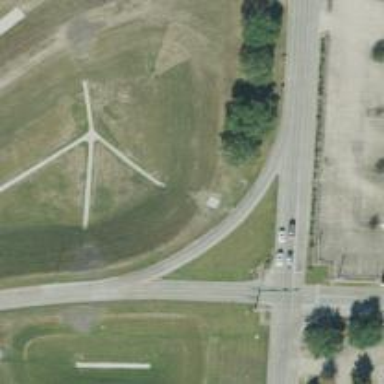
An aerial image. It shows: Frontage road connected to secondary link road.